Field crop: maize
Growth stage: 1
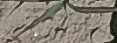
Species: sorghum